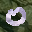
Label: 0